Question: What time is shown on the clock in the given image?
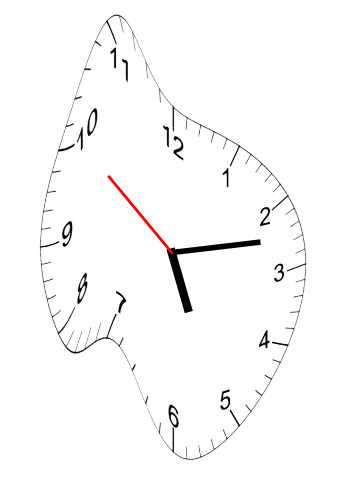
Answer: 05:12:51